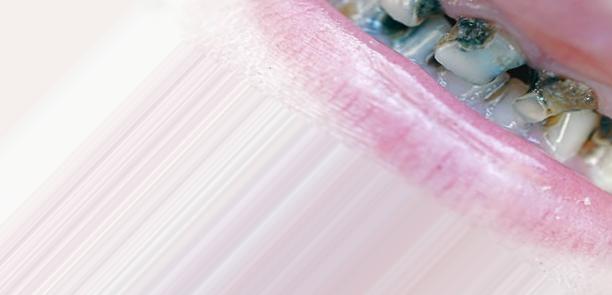
Condition: Caries